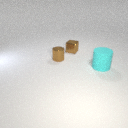
large cyan rubber cylinder to the right of small brown metal cylinder